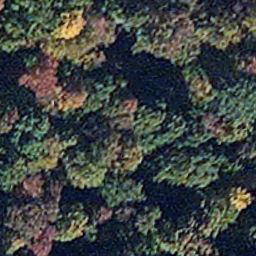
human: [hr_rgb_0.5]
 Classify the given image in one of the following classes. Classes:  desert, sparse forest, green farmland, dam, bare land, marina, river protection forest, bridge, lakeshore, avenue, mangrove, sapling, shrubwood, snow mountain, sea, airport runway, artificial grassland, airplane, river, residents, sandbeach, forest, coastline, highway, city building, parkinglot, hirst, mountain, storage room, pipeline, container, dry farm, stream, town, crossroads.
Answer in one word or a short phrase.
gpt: mangrove